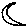
Label: moon